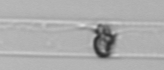
Label: Dactyliosolen_blavyanus